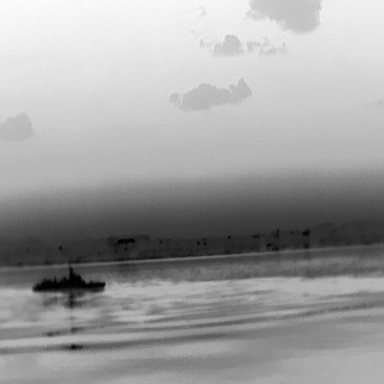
There is a warship in the infrared image.